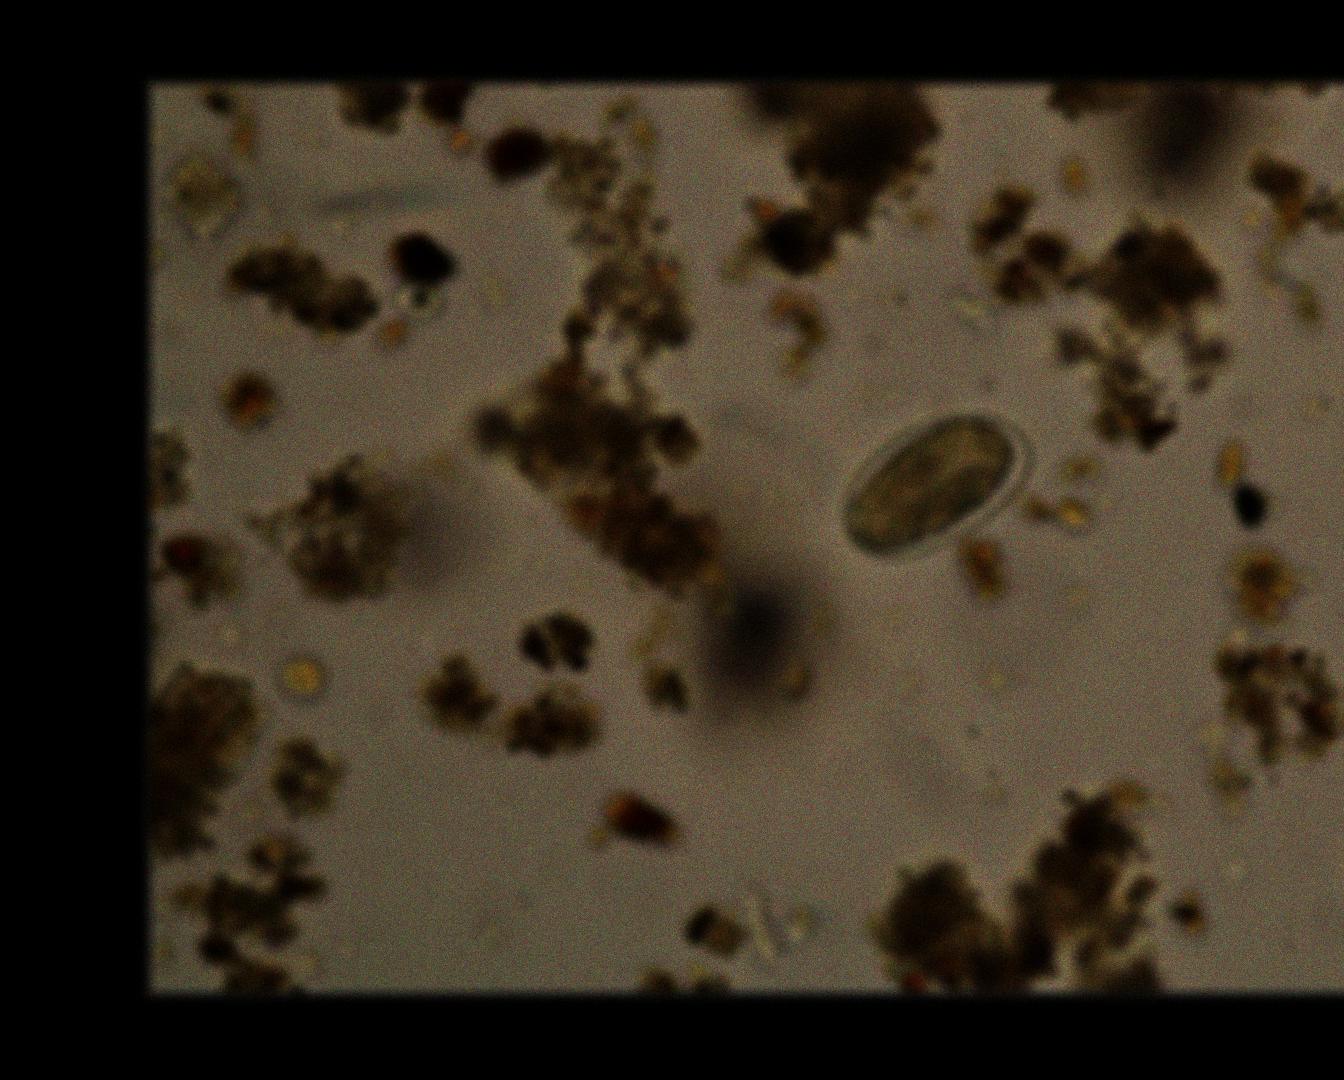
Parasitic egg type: Hookworm egg